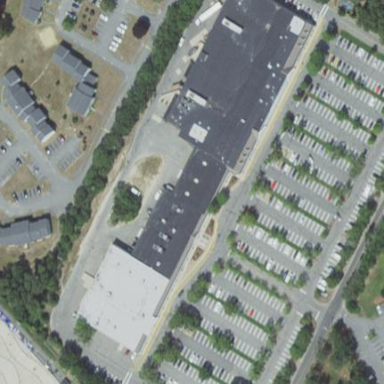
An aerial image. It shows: Retail building in mall.